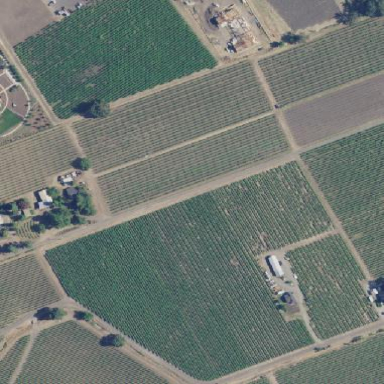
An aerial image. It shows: Vineyard where grapes are grown.